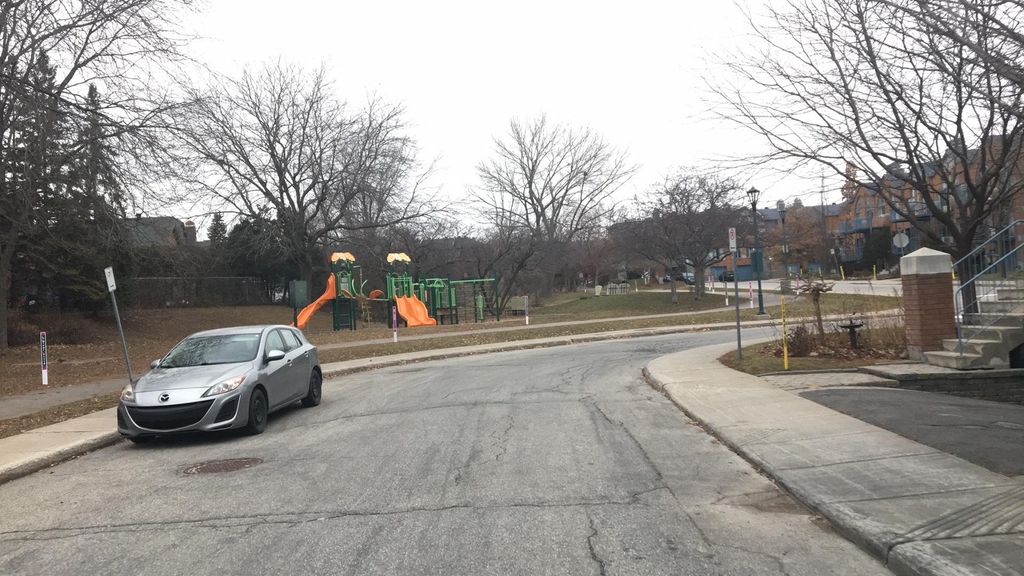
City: montreal